Field crop: tomato
Growth stage: 1
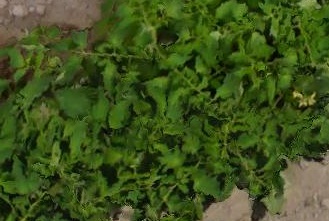
Species: tomato